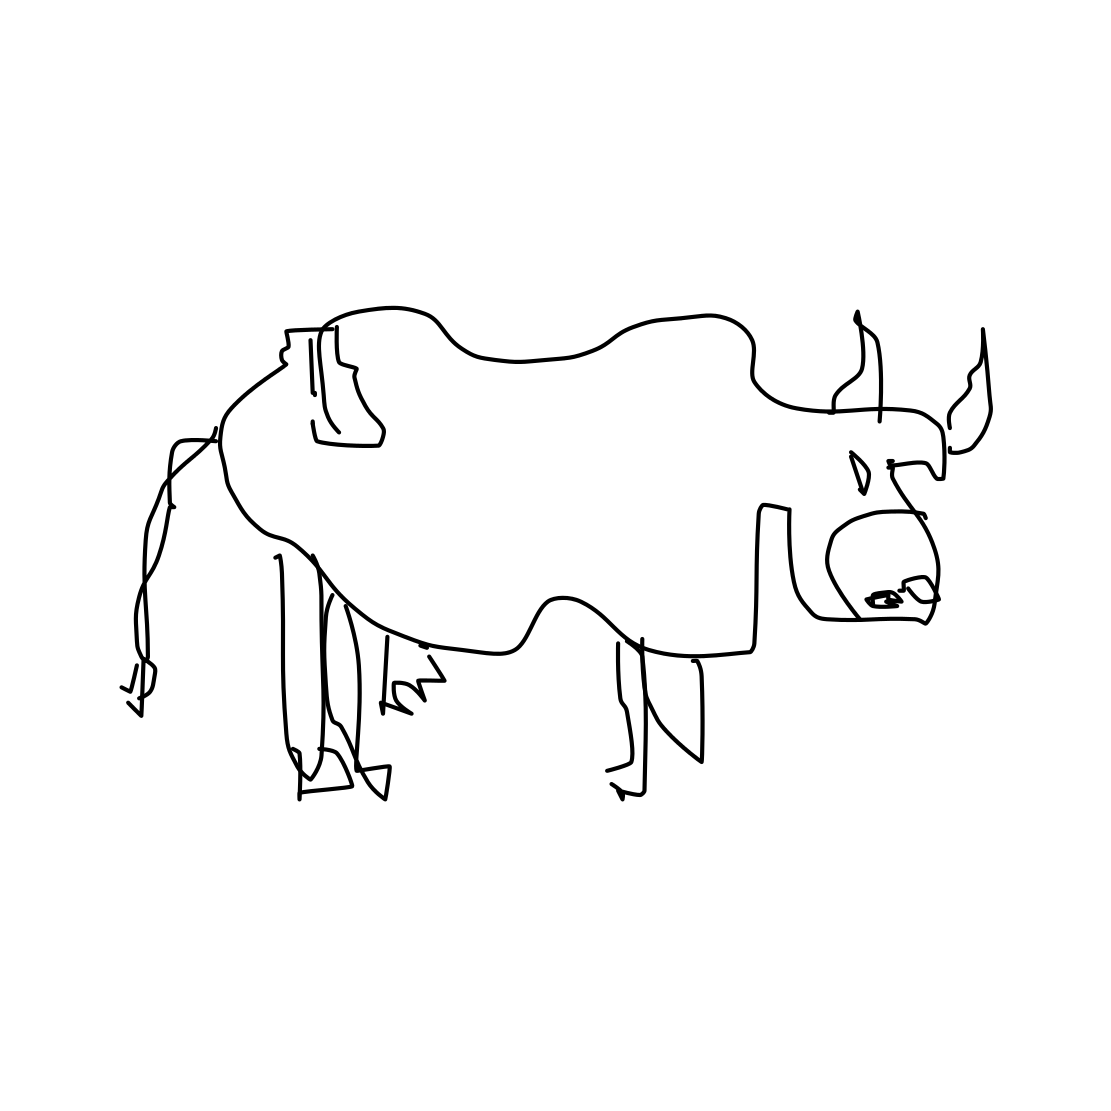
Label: cow